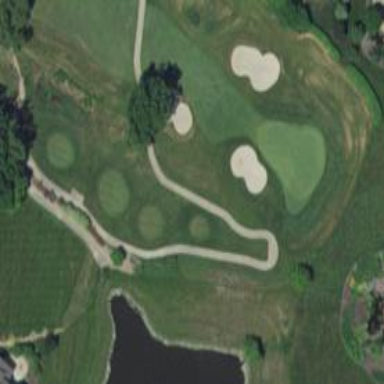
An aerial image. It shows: Golf tee on grassy land.